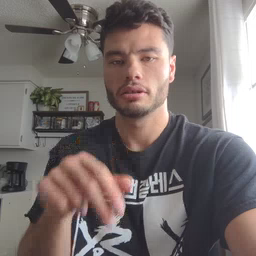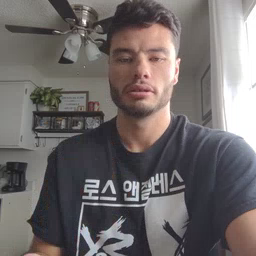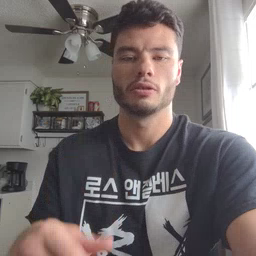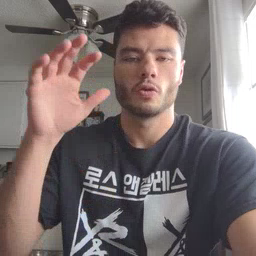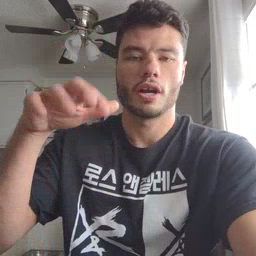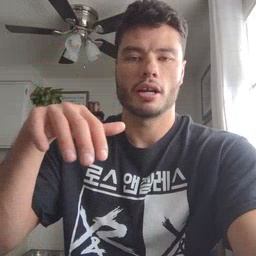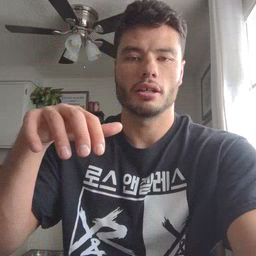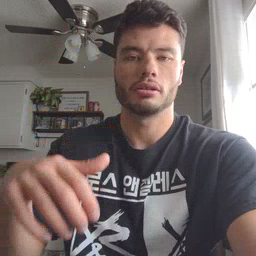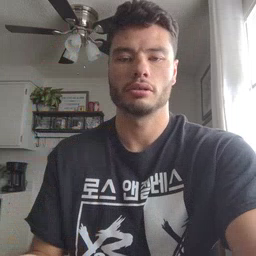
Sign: rain